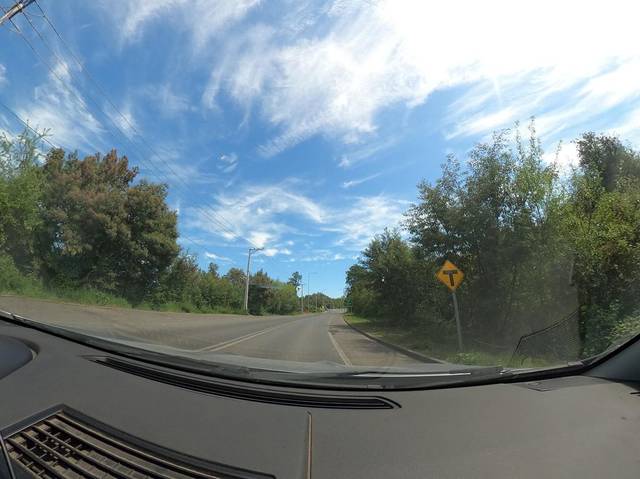
Region: Chile
Coordinates: -39.272, -72.228